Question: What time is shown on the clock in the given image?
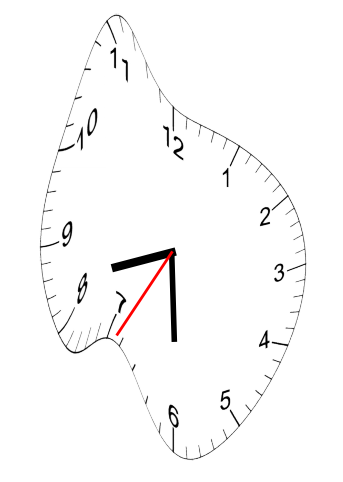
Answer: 08:29:35